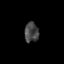
Tissue: skin
Cell type: Epithelial cells
Senescence score: 0.2476
Nuclear area (px): 276
Mean DAPI intensity: 69.996